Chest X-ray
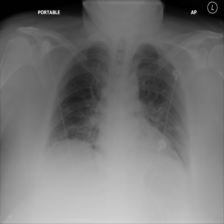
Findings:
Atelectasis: negative
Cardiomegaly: negative
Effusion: negative
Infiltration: negative
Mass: positive
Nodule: negative
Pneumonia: negative
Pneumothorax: negative
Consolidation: negative
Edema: negative
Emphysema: negative
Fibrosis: negative
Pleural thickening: negative
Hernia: negative